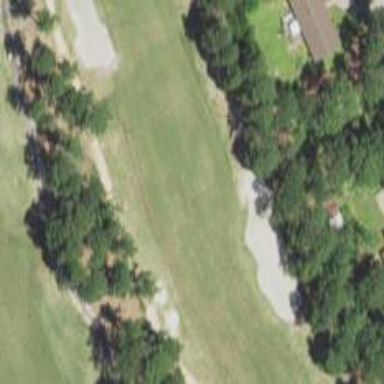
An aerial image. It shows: Golf hole.